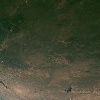
Label: land